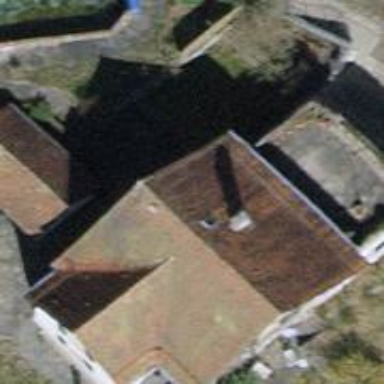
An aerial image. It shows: Building with tile roof.